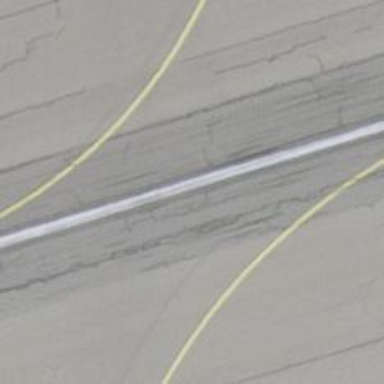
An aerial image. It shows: Image of taxiway at airport.